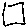
Label: square